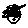
Label: moon